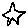
Label: star